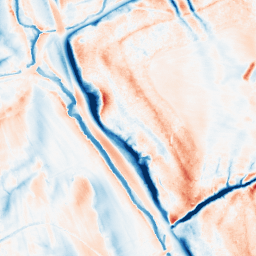
Category: classical
Decomposition family: gaussian_anisotropic
Decomposition parameters: sigma_x: 10
sigma_y: 2
Upsampling method: edge_directed
Upsampling parameters: scale: 4
Upsampling scale: 4